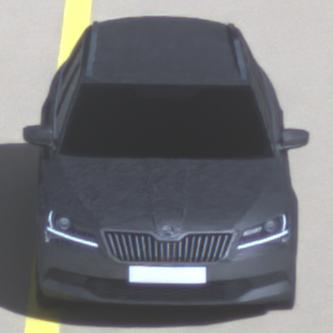
Make: Skoda
Model: Superb Combi 1.4 TSI
Detailed model: Superb (III) Combi
Model produced from: 2015/09
Model produced until: 2018/06
Doors: 5
Color: gray
Road condition: dry road
Daytime: morning or afternoon
Contrast: low contrast